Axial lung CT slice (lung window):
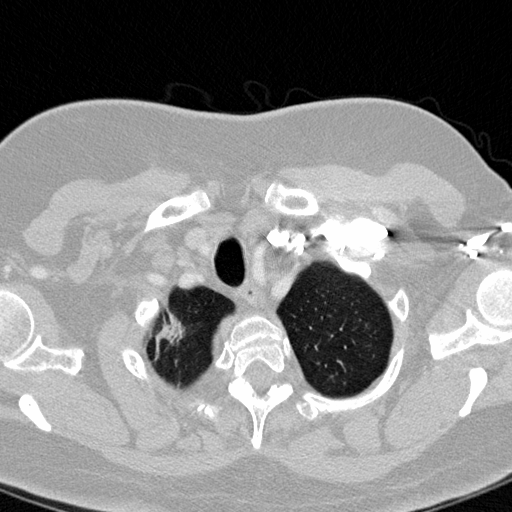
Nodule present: no